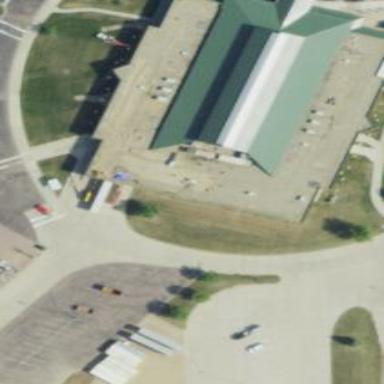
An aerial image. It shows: Outdoor retail shop.